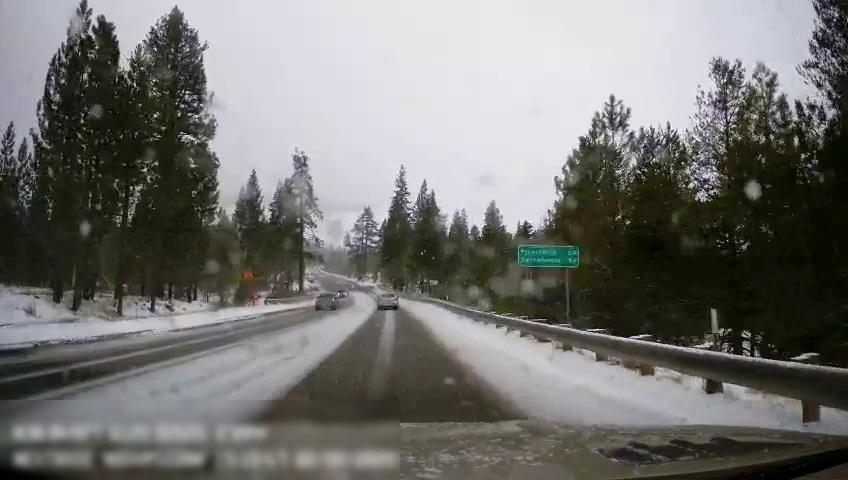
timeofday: Day
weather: Snowy
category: Drivable Space
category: Vehicles | SUV
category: Vehicles | SUV
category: Vehicles | SUV
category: Lanes | Opposite Lane
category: Traffic | Signs